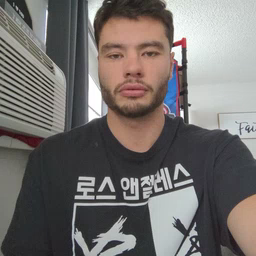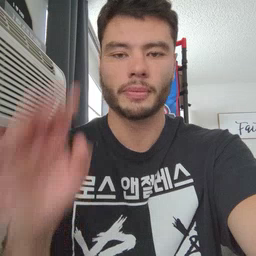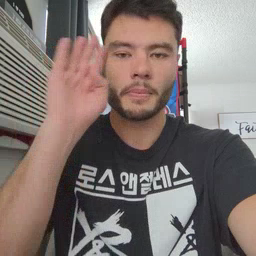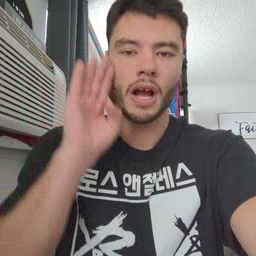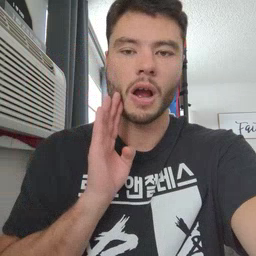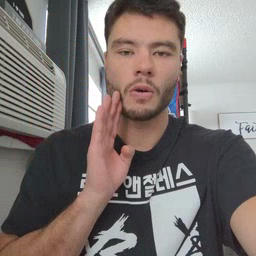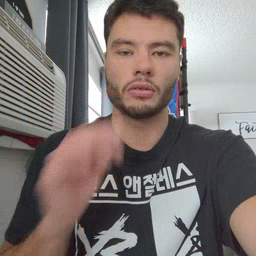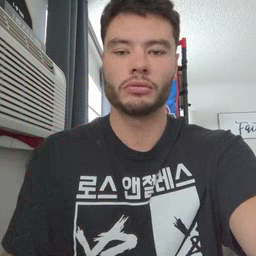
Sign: brown